Question: Screen is splitted to two sections and i have two groups of textures.
I want to make each texture group cropped to fit each section of the screen.
How to make this happen using blending(masks)?
Here is a image I made with MSPaint to describe the situation:

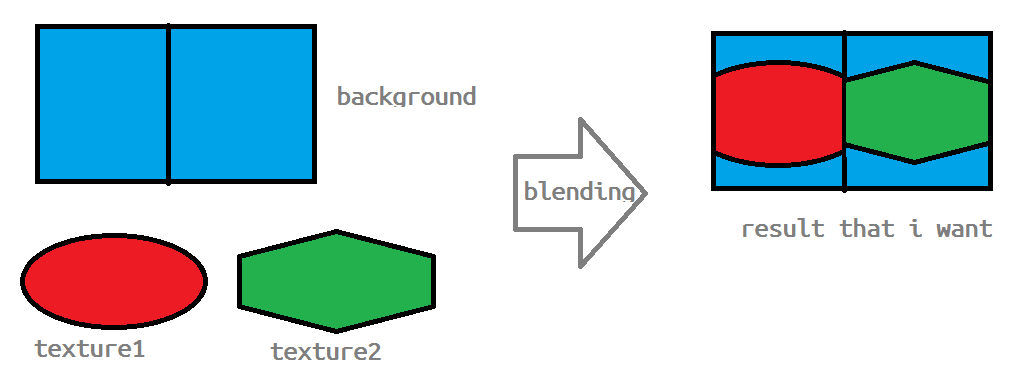
Answer: I don't know how to do it with blending masks, but you can do it with scissor tests.
'''
private Rectangle leftSide;
private Rectangle rightSide;
public void resize (int width, int height) {
//...
leftSide = new Rectangle(0, 0, width/2, height);
rightSide = new Rectangle(width/2, 0, width/2, height);
}
public void render() {
//...
spriteBatch.begin();
//draw background
spriteBatch.flush();
ScissorStack.pushScissors(leftSide);
//draw left side stuff that is cropped
spriteBatch.flush();
ScissorStack.popScissors();
ScissorStack.pushScissors(rightSide);
//draw right side stuff that is cropped
spriteBatch.flush();
ScissorStack.popScissors();
//draw any other stuff that is not cropped on top of everything else
spriteBatch.end();
}
'''